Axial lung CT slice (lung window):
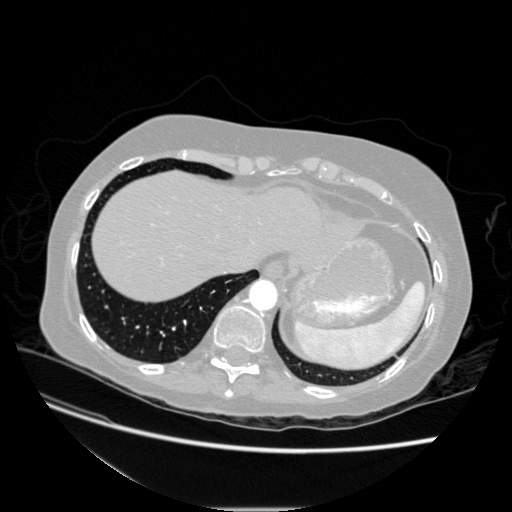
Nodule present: no